Question: I have a navbar div that has a title and a nav component. When the window gets small enough I collapse the nav element so have a burger to show and hide the nav element. Without changing the position attribute of the parent navbar div it works fine, however when I make the parent navbar div sticky I can no longer see the navbar move over onto the screen. I toggle the navbarHidden and navbarVisible class on the child nav element when the burger is clicked.
'''
.navbar {
display: flex;
align-items: center;
justify-content: space-between;
height: 8vh;
border-bottom: 1px solid rgb(220, 220, 220);
position: sticky;
top: 0;
background-color: white;
}
.navbar nav {
position: absolute;
right: 0px;
top: 8vh;
height: 92vh;
display: flex;
flex-direction: column;
justify-content: space-evenly;
padding-right: 0;
font-size: 30px;
width: 40%;
background-color: antiquewhite;
transition: transform 0.5s ease-in;
z-index: 1;
}
.navbarHidden {
transform: translateX(100%);
}
.navbarVisible {
transform: translateX(0);
}
'''
The nav element still shows up when you inspect the page though.

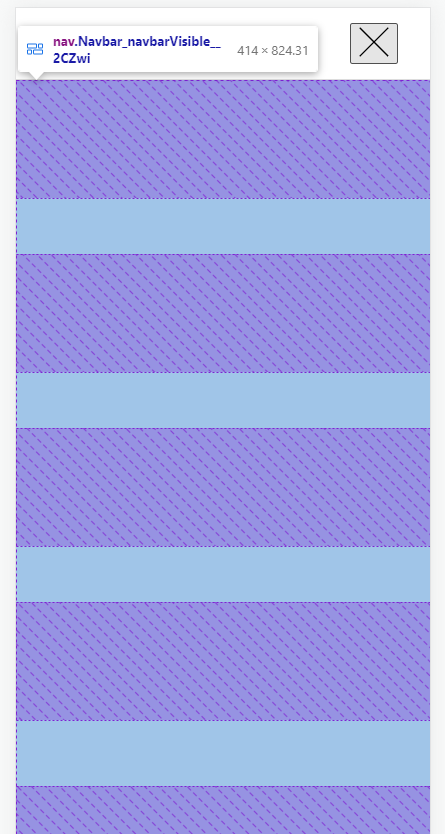
Answer: I figured it out, all you had to do was change the position on the nav element to fixed instead of absolute.